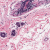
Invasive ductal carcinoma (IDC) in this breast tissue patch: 0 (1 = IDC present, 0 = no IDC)